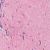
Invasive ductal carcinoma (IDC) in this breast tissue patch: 0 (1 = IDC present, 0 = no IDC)